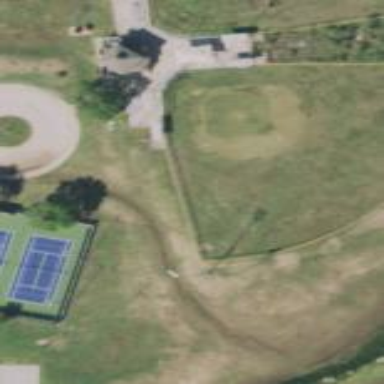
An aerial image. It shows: Baseball pitch for leisure and sports activities.